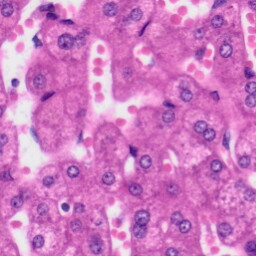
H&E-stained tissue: Liver